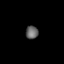
Tissue: prostate
Cell type: Epithelial cells
Senescence score: 0.3153
Nuclear area (px): 162
Mean DAPI intensity: 99.204